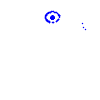
Particle: electron